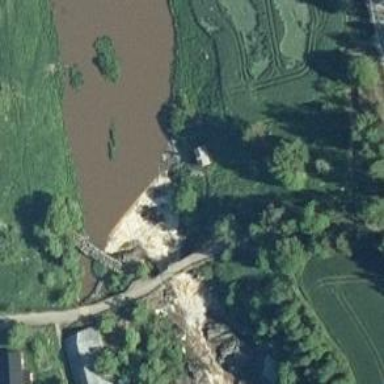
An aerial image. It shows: Weir in waterway.